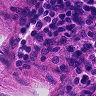
Metastatic tissue present: no